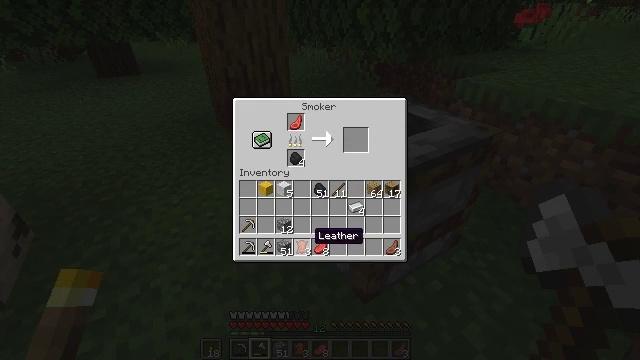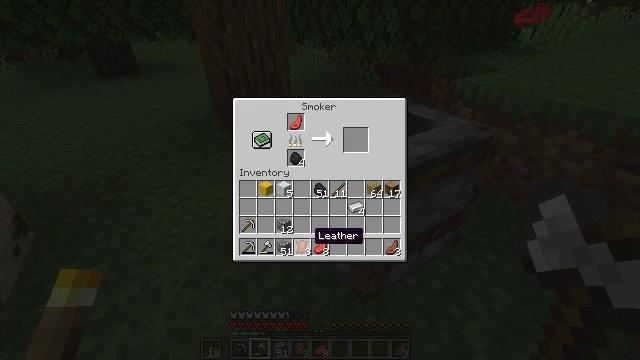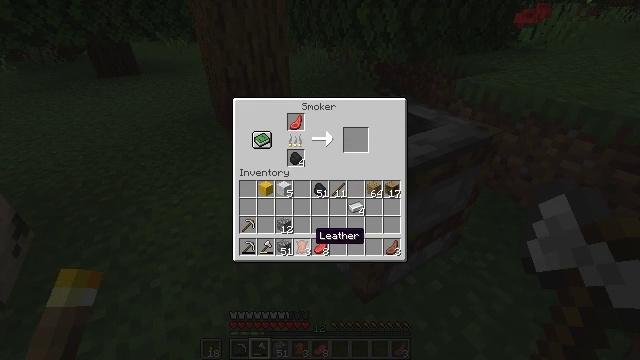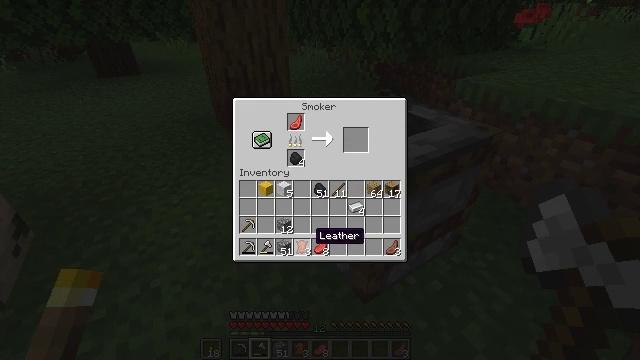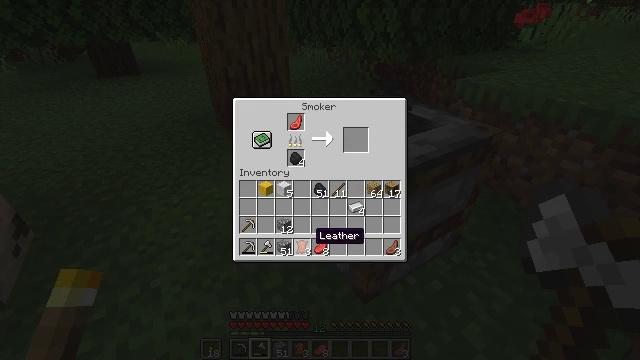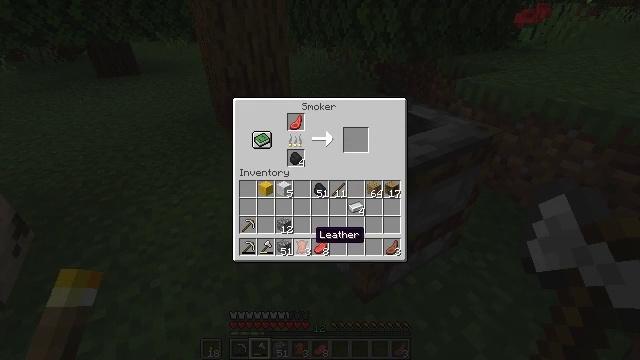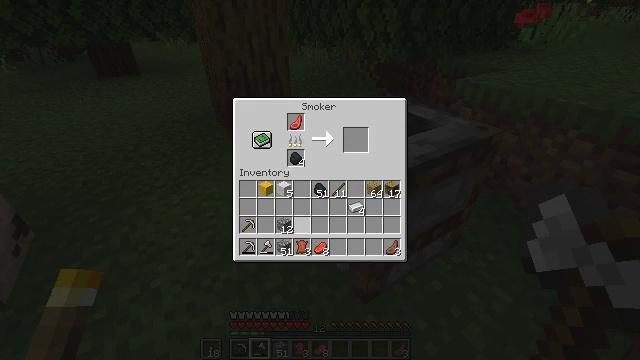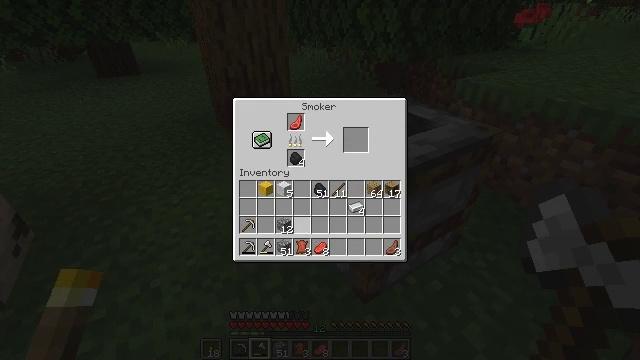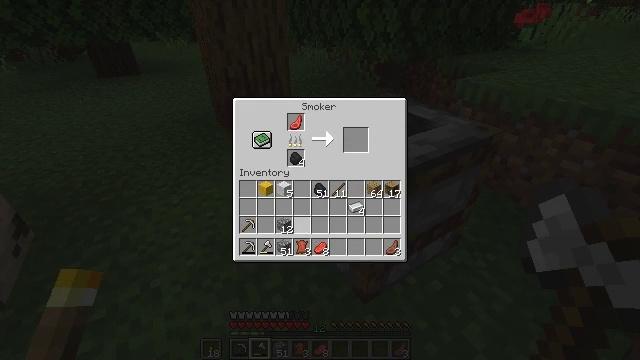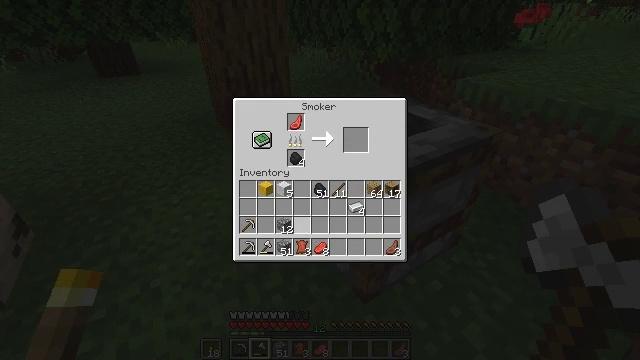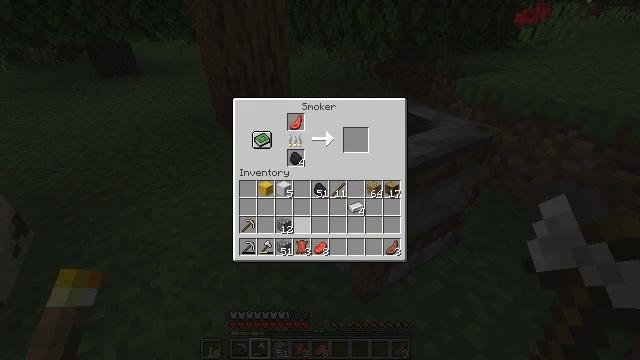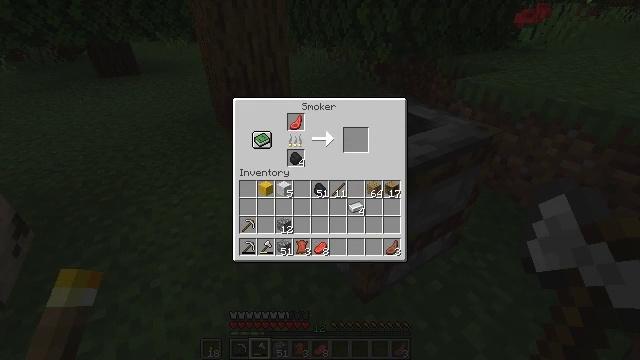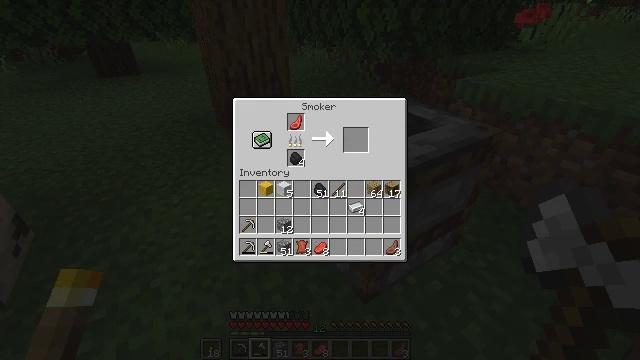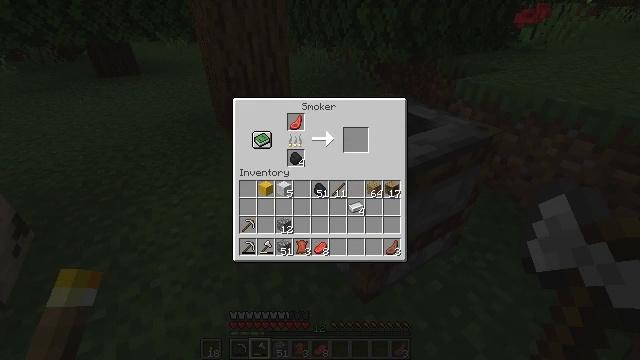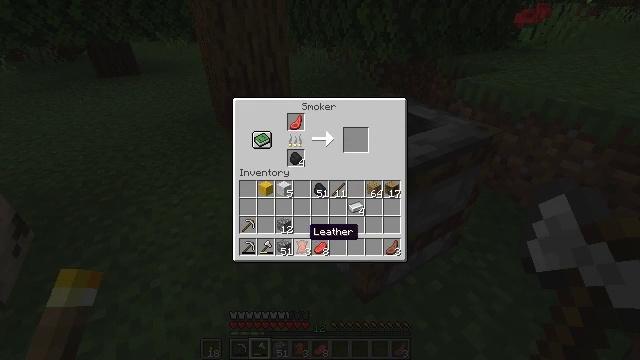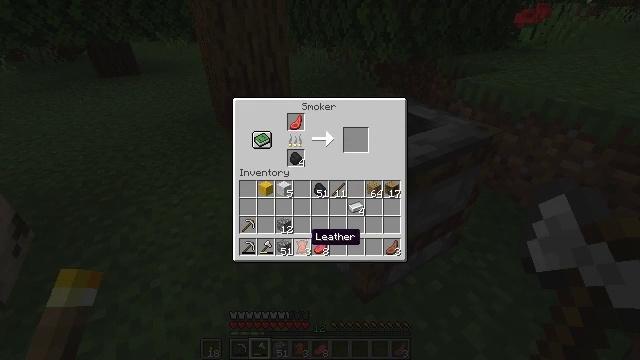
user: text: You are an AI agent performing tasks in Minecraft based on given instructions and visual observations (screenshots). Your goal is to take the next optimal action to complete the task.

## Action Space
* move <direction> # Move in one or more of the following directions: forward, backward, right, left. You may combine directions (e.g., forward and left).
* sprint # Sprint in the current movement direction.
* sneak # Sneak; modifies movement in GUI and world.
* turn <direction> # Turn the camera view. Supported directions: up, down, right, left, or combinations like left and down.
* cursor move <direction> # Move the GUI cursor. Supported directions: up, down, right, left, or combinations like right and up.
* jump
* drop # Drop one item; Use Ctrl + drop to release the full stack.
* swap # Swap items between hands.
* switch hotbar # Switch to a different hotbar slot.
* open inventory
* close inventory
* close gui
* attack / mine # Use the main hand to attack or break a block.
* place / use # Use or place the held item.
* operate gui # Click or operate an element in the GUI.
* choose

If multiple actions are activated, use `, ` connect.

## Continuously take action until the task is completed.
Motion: motion action
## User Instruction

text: Prepare cooked mutton using the furnace.
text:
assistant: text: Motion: no_op
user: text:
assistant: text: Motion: no_op
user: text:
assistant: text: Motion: no_op
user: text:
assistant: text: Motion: no_op
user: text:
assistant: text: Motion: no_op
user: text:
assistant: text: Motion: cursor move up
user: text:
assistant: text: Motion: no_op
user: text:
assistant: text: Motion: no_op
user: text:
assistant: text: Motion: operate gui
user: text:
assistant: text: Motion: operate gui
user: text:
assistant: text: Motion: no_op
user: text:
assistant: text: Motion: no_op
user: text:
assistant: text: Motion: no_op
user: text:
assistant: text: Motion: no_op
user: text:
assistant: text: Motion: no_op
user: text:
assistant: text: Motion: operate gui
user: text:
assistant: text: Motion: operate gui
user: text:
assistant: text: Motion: cursor move up
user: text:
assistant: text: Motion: no_op
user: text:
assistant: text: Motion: no_op
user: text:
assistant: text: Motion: operate gui
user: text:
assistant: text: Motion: operate gui
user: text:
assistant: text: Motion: no_op
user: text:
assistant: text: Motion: no_op
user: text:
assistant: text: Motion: no_op
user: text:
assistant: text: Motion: no_op
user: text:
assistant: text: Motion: cursor move right and down
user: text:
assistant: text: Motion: sneak
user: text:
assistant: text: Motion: sneak
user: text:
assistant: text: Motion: sneak, operate gui